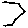
Label: hexagon